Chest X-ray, AP view. Patient: 71 years old, sex M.
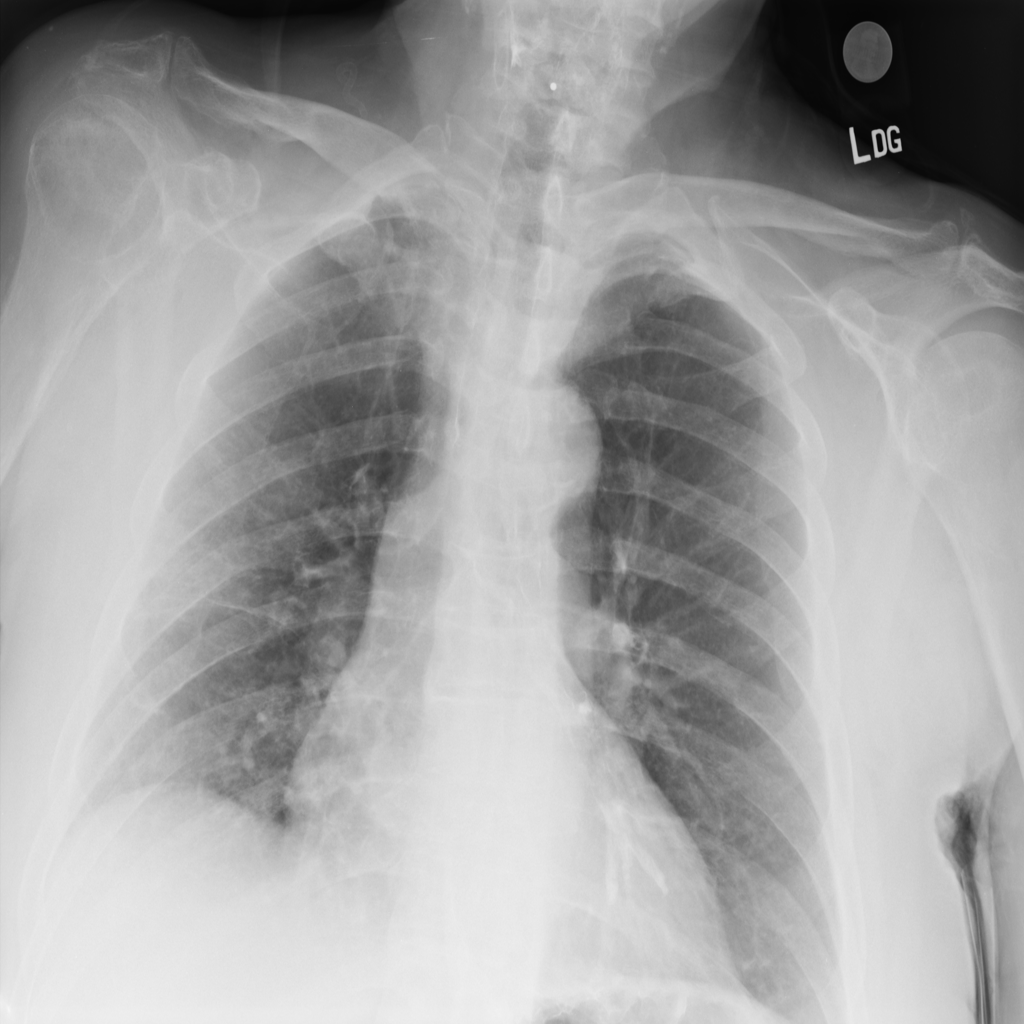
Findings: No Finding